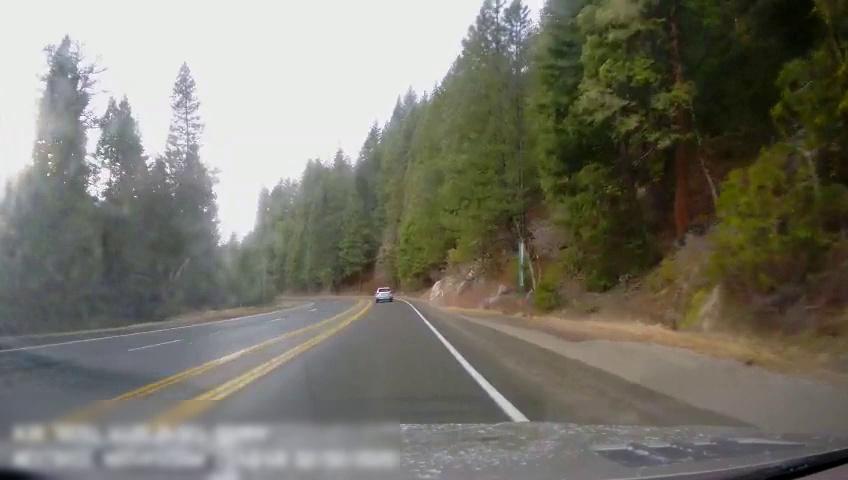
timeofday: Day
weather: Sunny
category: Drivable Space
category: Vehicles | SUV
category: Lanes | Alternate Lane
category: Lanes | Current Lane
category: Lanes | Opposite Lane
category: Lanes | Opposite Lane
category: Lanes | Opposite Lane
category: Lanes | Opposite Lane
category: Lanes | Opposite Lane